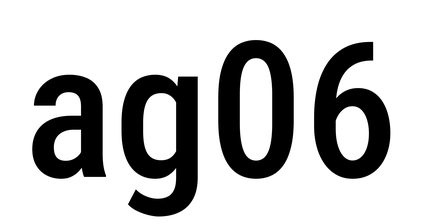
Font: Roboto_Condensed_Medium